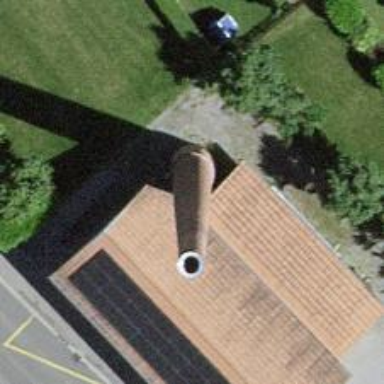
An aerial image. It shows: Chimney that is man-made.